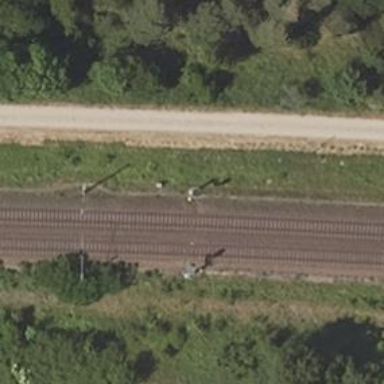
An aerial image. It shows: Railway signal.